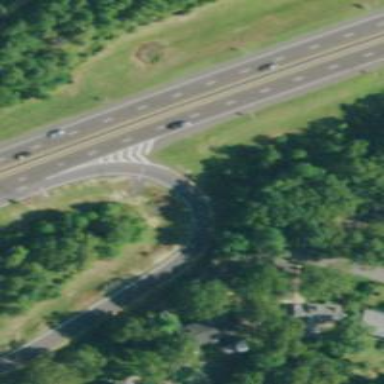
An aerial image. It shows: Trunk_link highway with jughandle junction.